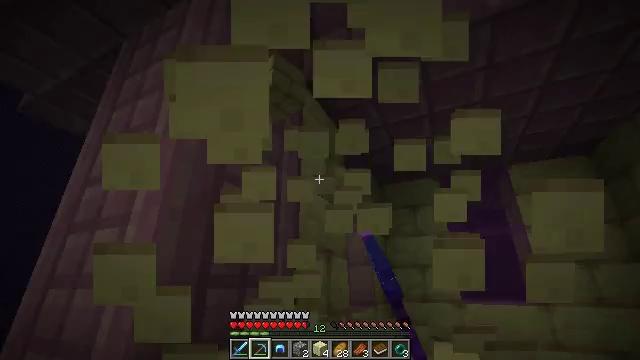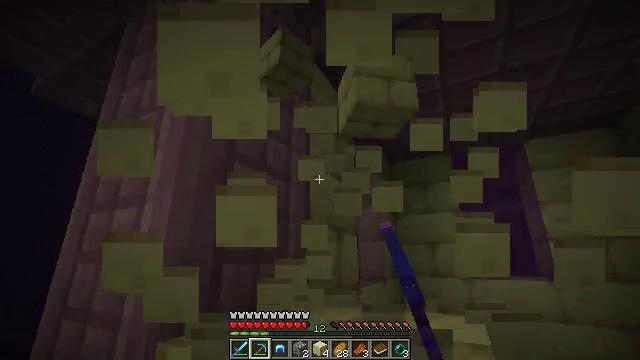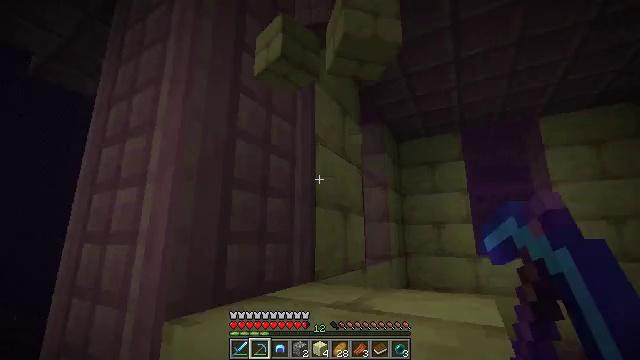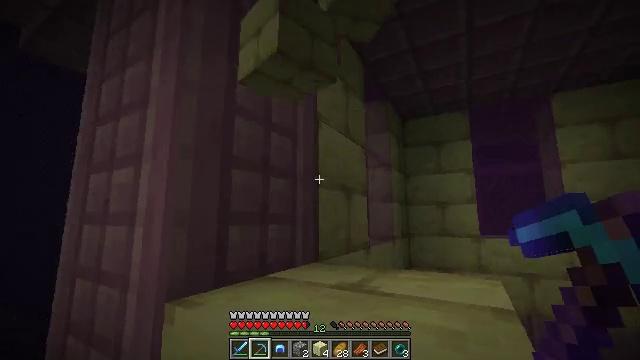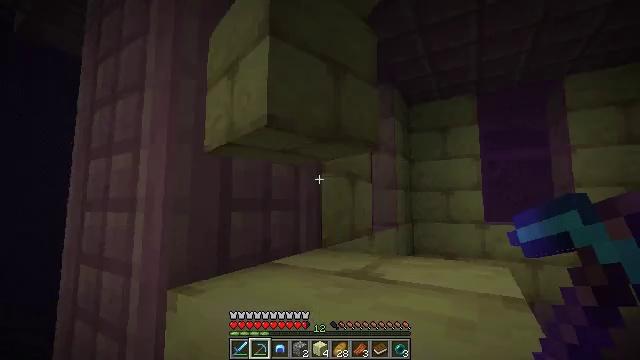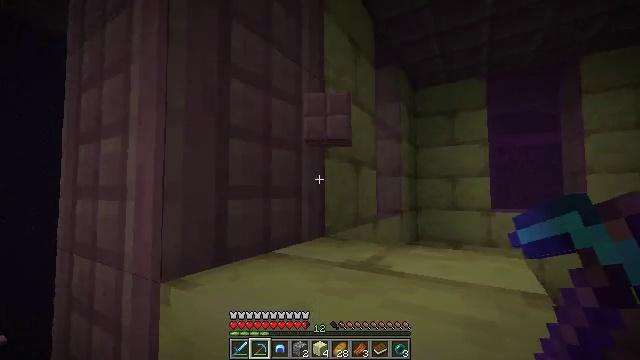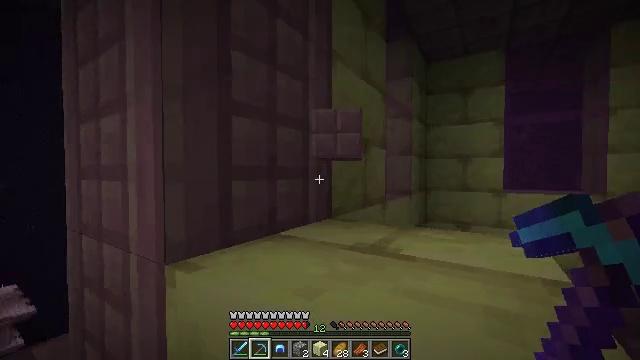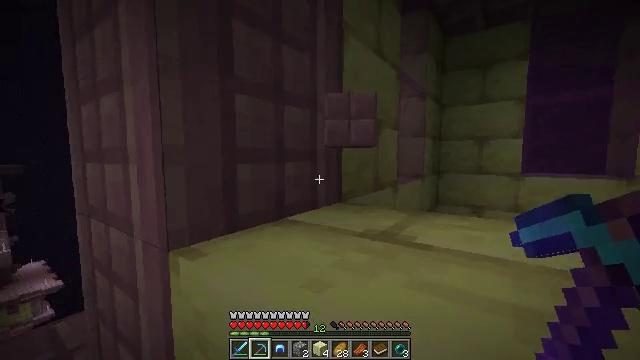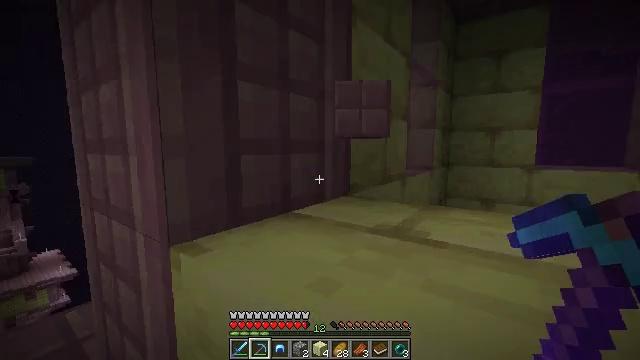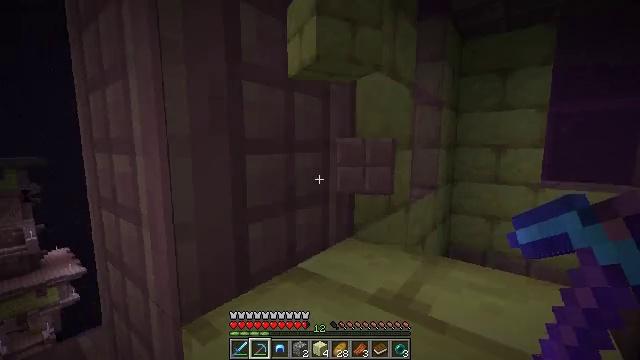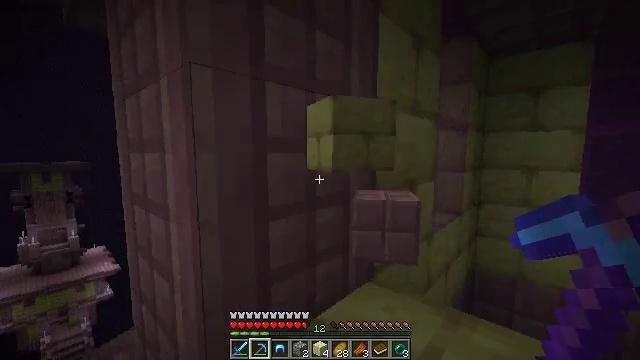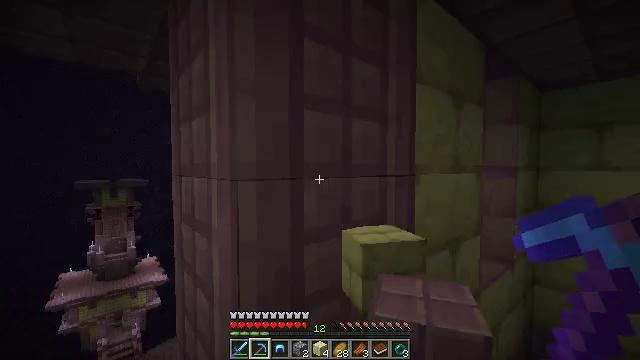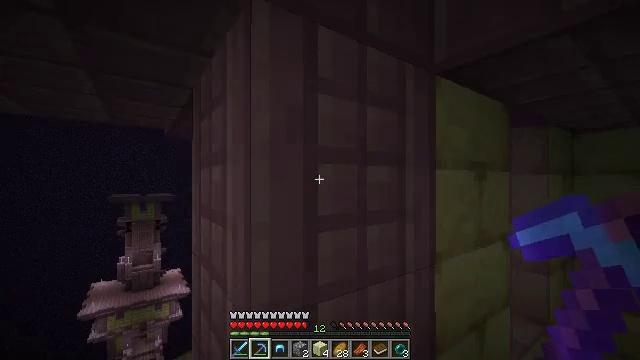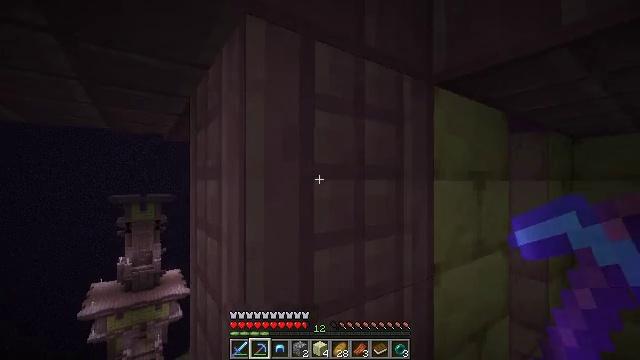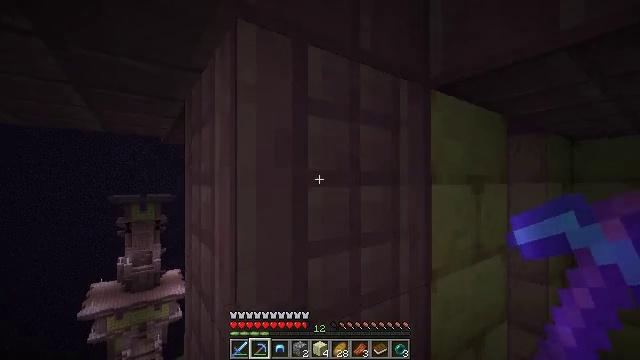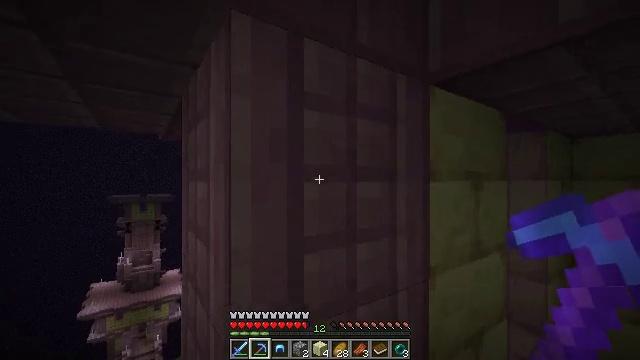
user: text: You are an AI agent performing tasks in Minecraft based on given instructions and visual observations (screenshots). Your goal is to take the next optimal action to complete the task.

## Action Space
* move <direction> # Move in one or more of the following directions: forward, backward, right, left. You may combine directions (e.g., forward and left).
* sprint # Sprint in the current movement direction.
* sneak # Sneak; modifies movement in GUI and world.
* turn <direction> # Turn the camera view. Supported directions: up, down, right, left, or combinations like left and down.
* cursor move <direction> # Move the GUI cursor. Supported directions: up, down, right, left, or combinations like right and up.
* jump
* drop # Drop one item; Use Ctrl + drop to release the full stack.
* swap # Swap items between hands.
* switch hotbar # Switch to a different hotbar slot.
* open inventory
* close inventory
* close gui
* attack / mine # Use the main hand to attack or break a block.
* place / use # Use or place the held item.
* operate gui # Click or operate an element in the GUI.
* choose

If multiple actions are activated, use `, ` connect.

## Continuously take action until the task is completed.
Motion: motion action
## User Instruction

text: Dig out the purpur pillar blocks.
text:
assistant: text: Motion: move forward, sneak, turn left and down
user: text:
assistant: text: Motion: move forward, sneak, turn left and down
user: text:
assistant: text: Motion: move forward, sneak, turn down
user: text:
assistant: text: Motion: move forward, sneak, turn down
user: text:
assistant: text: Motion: move forward, sneak, turn down
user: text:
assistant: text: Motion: move forward, sneak, turn left and down
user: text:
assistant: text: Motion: move forward, sneak, turn left and down
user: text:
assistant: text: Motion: move forward and move right, sneak, turn left and down
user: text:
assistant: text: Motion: move forward and move right, sneak, turn left, jump
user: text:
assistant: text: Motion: move forward and move right, sneak, turn left, jump
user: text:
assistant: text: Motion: move forward and move right, sneak, turn left and up, jump
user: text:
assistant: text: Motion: move forward and move right, sneak, turn left and up, jump
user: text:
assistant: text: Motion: move forward and move right, sneak, jump
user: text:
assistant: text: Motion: move forward and move right, sneak, jump
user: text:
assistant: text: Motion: move forward and move right, sneak, jump
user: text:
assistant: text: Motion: move forward and move right, sneak, attack / mine, jump
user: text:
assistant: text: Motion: move forward and move right, sneak, attack / mine
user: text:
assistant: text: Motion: move forward and move right, sneak, attack / mine
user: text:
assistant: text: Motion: move right, sneak, turn left and up, attack / mine
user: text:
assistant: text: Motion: sneak, turn left and up, attack / mine
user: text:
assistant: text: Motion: sneak, turn left and up, attack / mine
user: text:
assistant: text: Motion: sneak, turn left and up, attack / mine
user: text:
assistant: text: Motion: sneak, turn left and up, attack / mine
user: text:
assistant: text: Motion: sneak, turn up, attack / mine
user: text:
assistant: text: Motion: sneak, turn up, attack / mine
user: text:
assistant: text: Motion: sneak, attack / mine